Field crop: tomato
Growth stage: 1
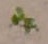
Species: portulaca